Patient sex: F
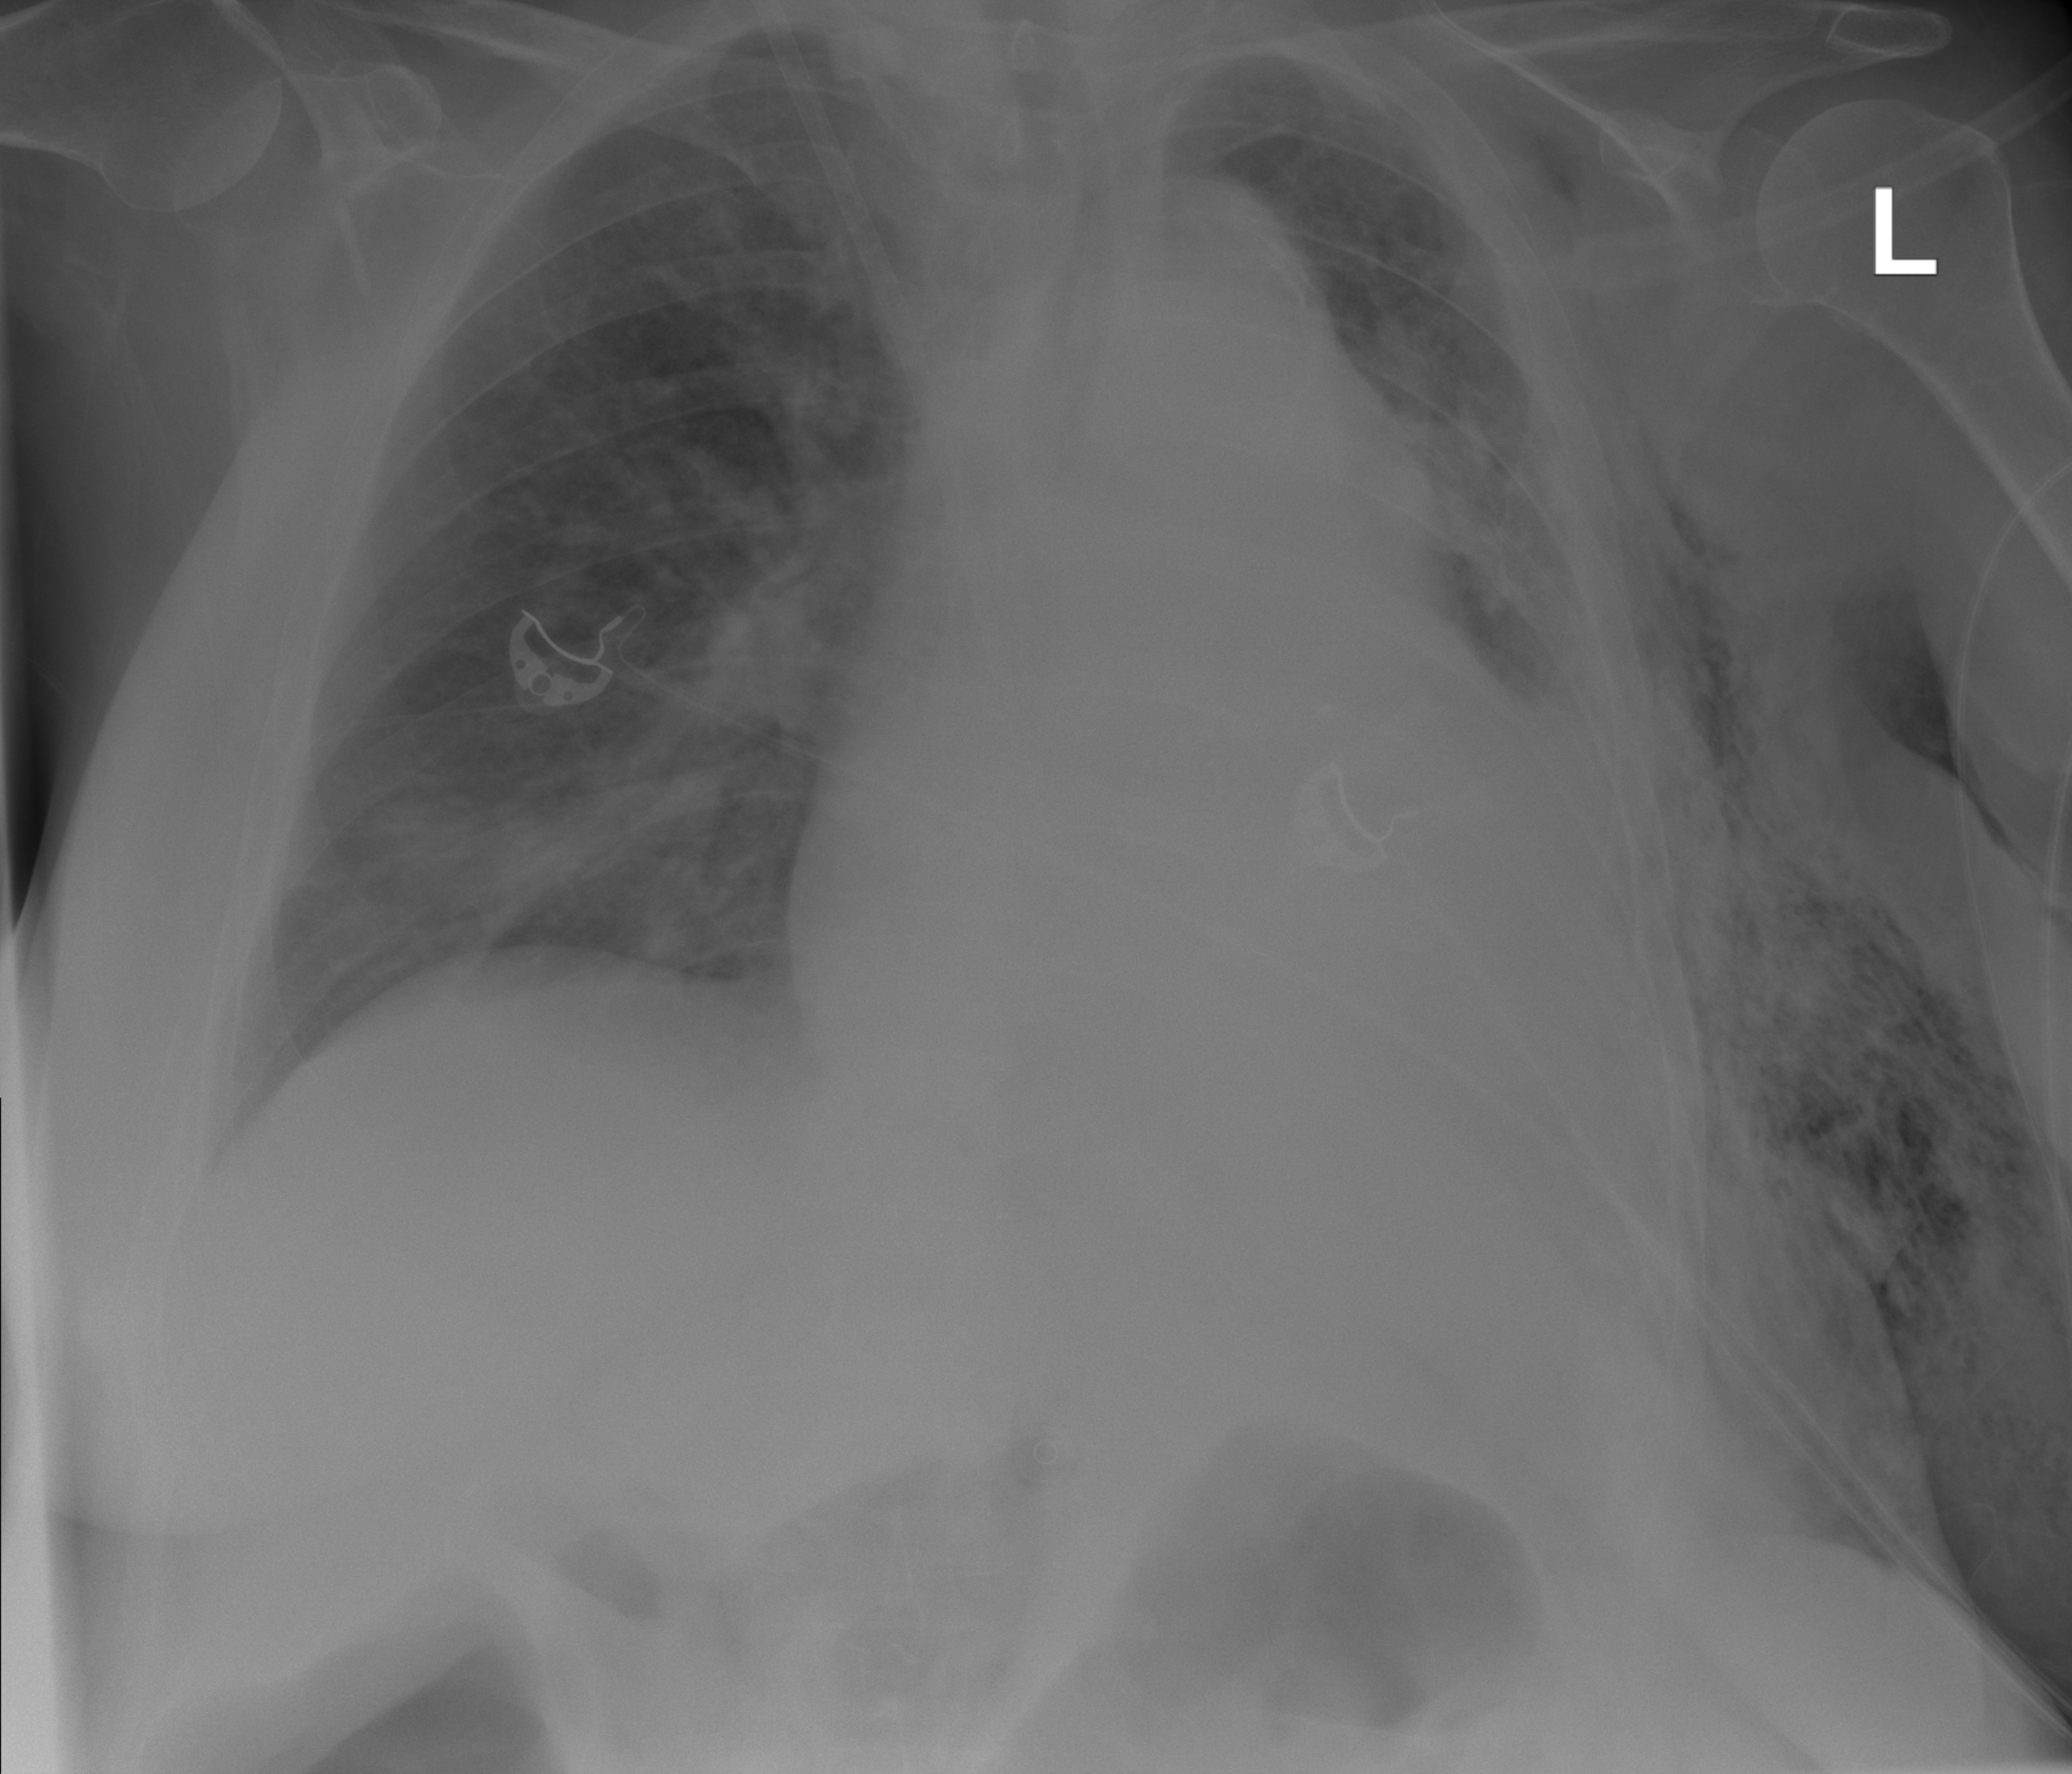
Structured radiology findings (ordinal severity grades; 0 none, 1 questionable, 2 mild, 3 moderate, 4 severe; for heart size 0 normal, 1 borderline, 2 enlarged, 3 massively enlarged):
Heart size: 2
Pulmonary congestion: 2
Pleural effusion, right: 1
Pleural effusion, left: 2
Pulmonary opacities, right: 2
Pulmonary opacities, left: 1
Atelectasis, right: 2
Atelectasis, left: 2